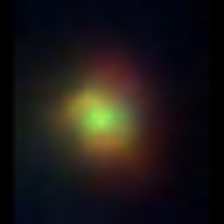
Taxon: NanoPlankton
Group: Other